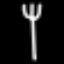
Label: fork